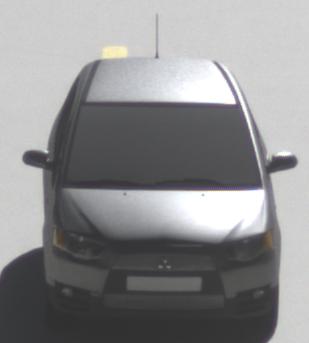
Make: Mitsubishi
Model: Colt 1.1
Detailed model: Colt (VI)
Model produced from: 2008/11
Model produced until: 2010/10
Doors: 3
Color: gray
Road condition: dry road
Daytime: morning or afternoon
Contrast: high contrast